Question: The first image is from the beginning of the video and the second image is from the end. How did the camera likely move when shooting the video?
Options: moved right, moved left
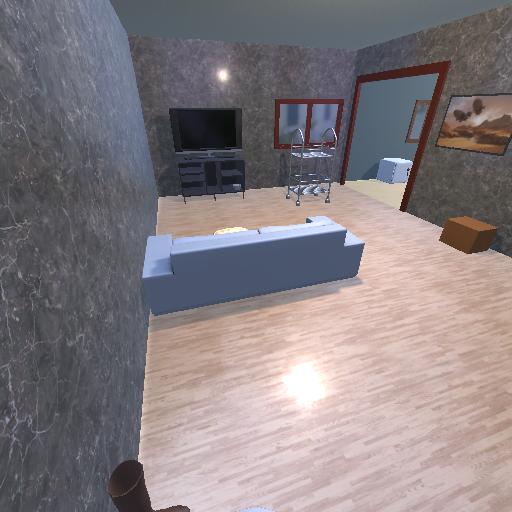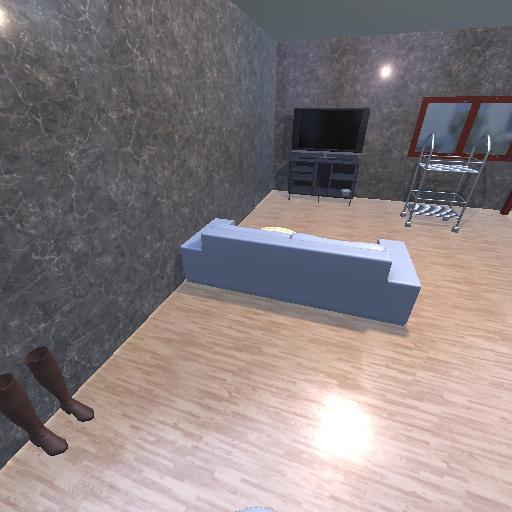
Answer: moved right